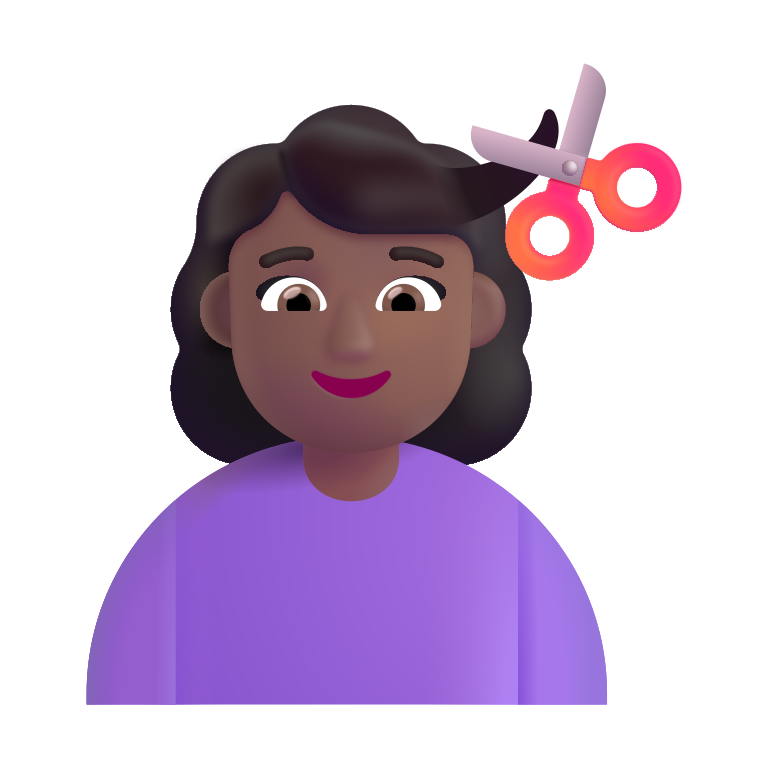
woman getting haircut color  dark